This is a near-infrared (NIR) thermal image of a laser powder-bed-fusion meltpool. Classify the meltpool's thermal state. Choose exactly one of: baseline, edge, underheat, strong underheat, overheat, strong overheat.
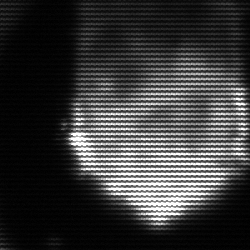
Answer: edge